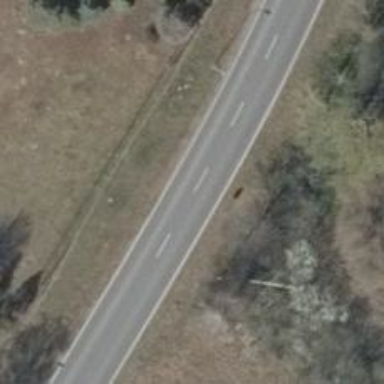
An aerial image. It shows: Asphalt road classified as primary highway.